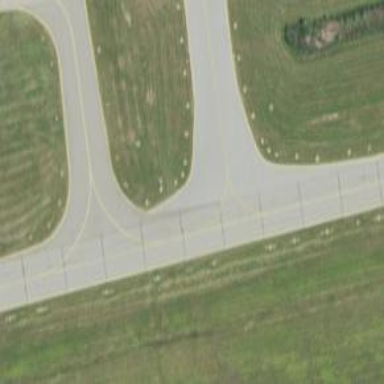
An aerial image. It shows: Image of taxiway at airport.